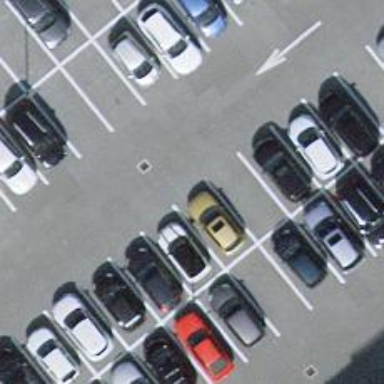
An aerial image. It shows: Parking aisle designated as service road.